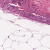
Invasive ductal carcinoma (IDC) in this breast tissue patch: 0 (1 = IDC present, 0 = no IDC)